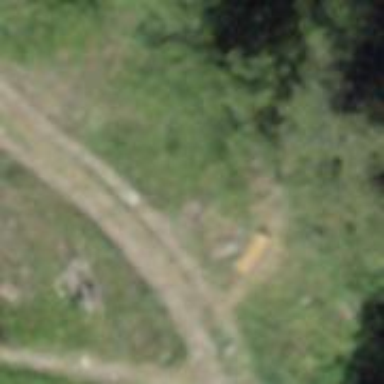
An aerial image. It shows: Bench for seating.